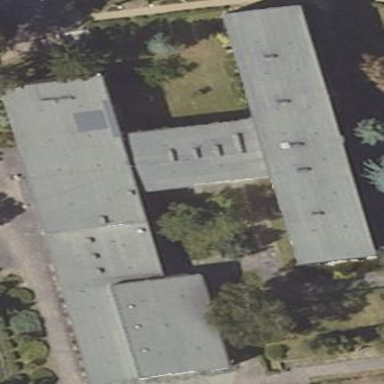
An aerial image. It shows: College building.